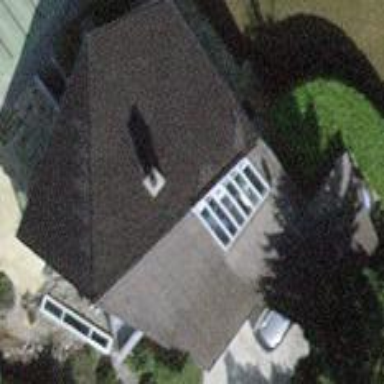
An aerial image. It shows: Building with tiled roof.